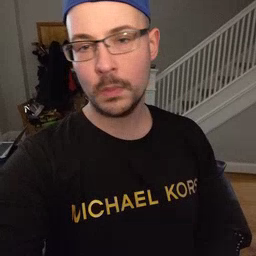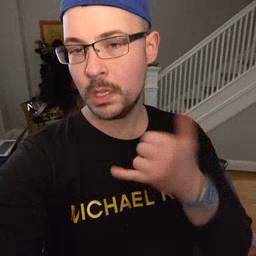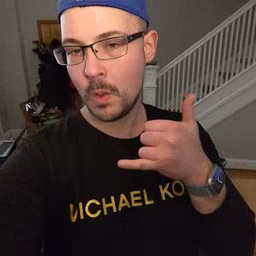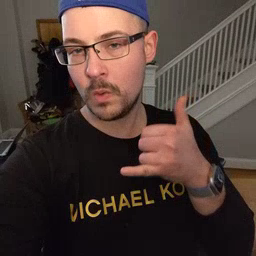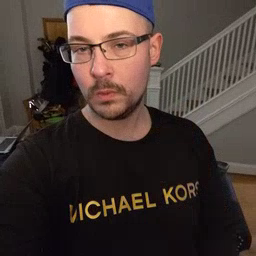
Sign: yellow